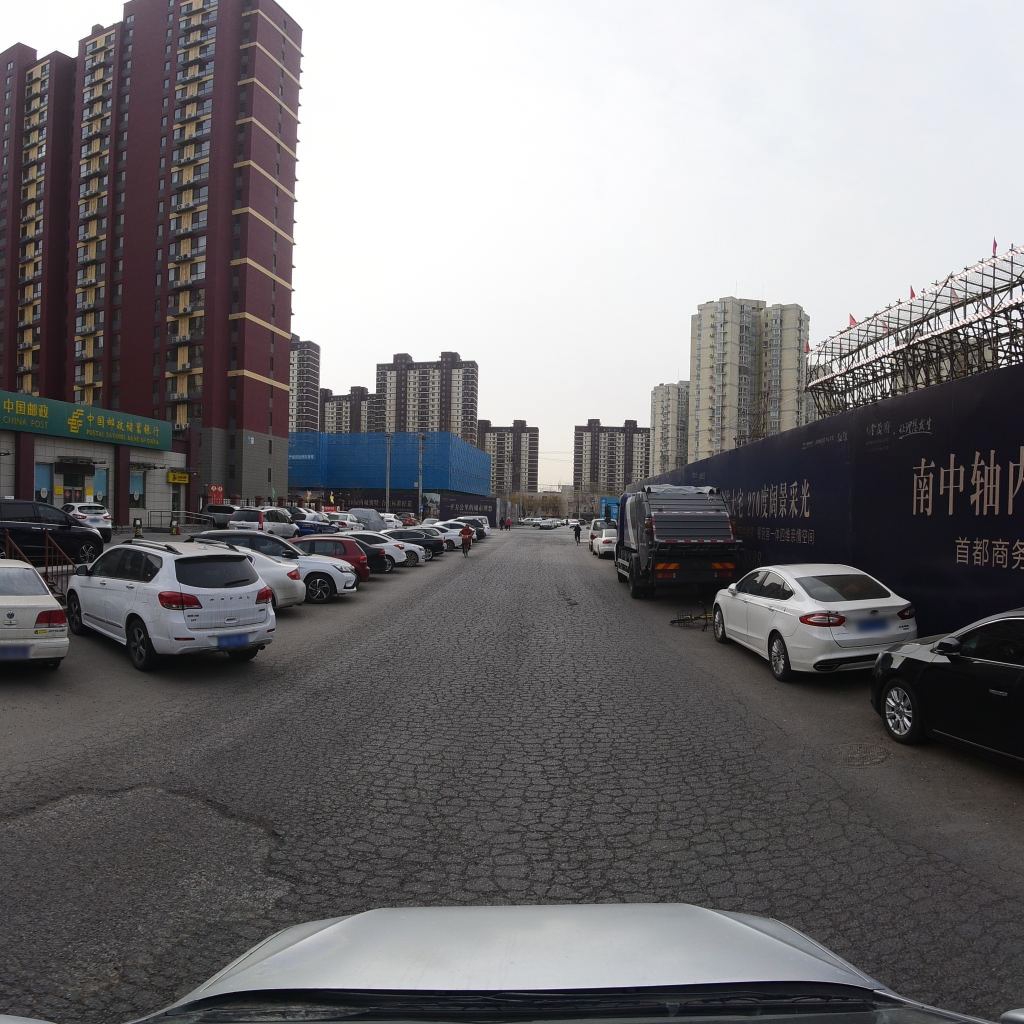
Region: Fengtai
Road damage annotations: manhole cover, pothole, alligator crack